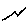
Label: zigzag